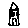
Label: house